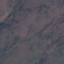
Label: HerbaceousVegetation